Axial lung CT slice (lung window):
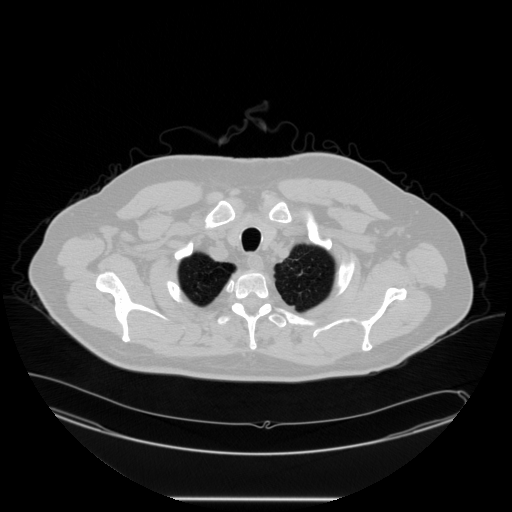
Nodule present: no